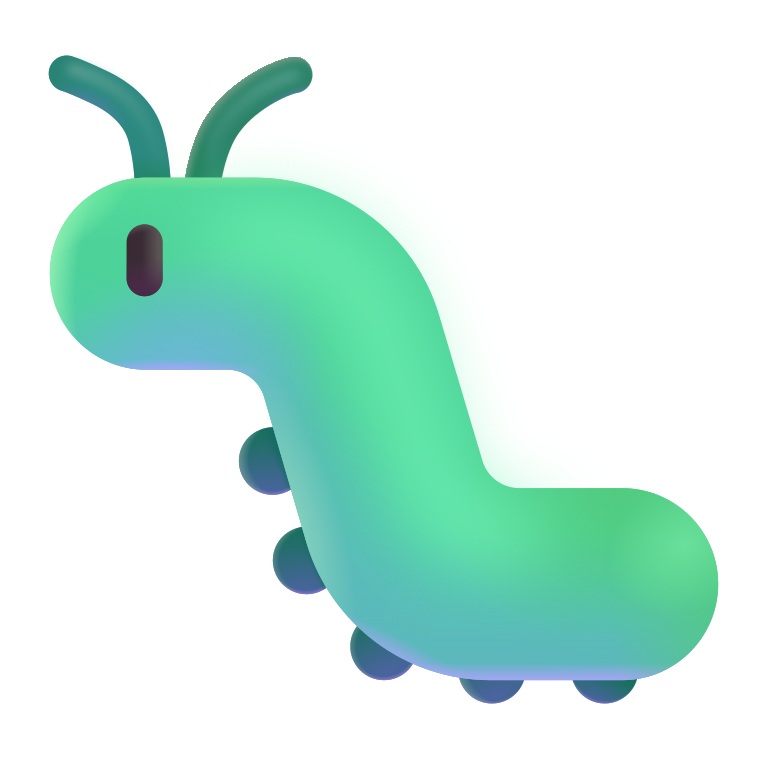
bug color